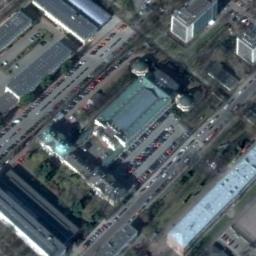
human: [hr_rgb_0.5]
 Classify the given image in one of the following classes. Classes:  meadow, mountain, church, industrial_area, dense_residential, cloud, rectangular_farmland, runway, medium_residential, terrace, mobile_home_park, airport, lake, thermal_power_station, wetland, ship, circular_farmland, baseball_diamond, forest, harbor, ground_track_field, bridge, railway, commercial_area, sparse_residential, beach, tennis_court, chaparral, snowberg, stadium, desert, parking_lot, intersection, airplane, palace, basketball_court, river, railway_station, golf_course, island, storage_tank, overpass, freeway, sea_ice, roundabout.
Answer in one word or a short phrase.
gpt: church